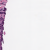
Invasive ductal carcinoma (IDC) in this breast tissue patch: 1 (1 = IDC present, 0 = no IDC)